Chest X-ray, AP view. Patient: 21 years old, sex M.
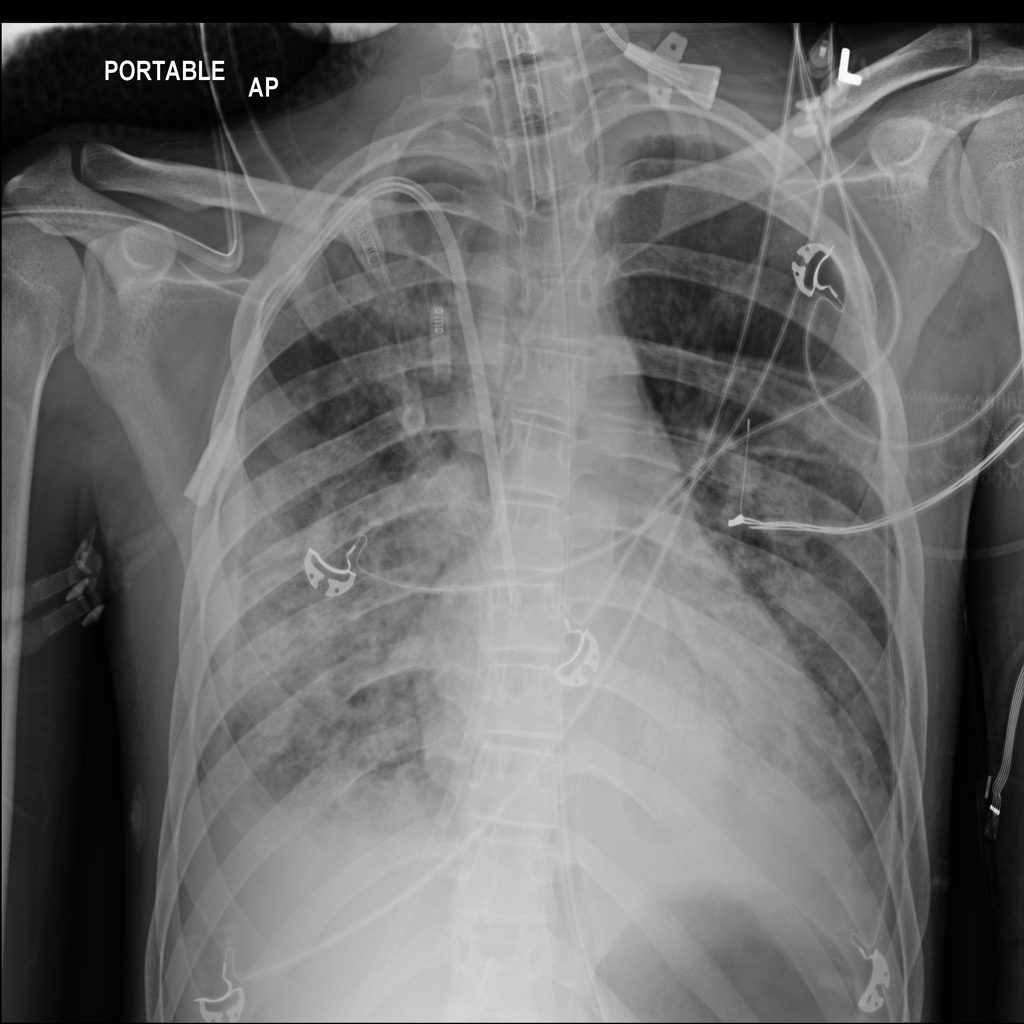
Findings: No Finding